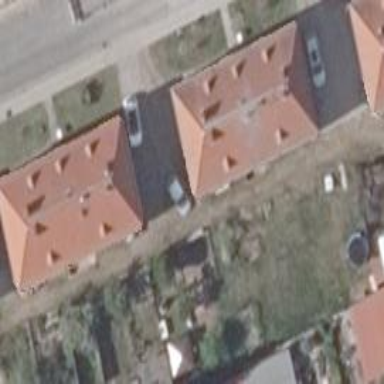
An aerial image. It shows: Image showing building with apartments.